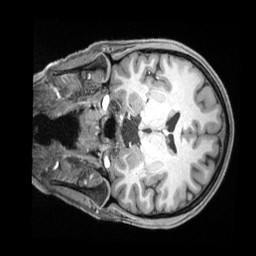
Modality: T1w
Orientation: coronal
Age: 19
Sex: female
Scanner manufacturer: siemens
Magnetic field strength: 3 T
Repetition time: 2.4 s
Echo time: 0.00226 s